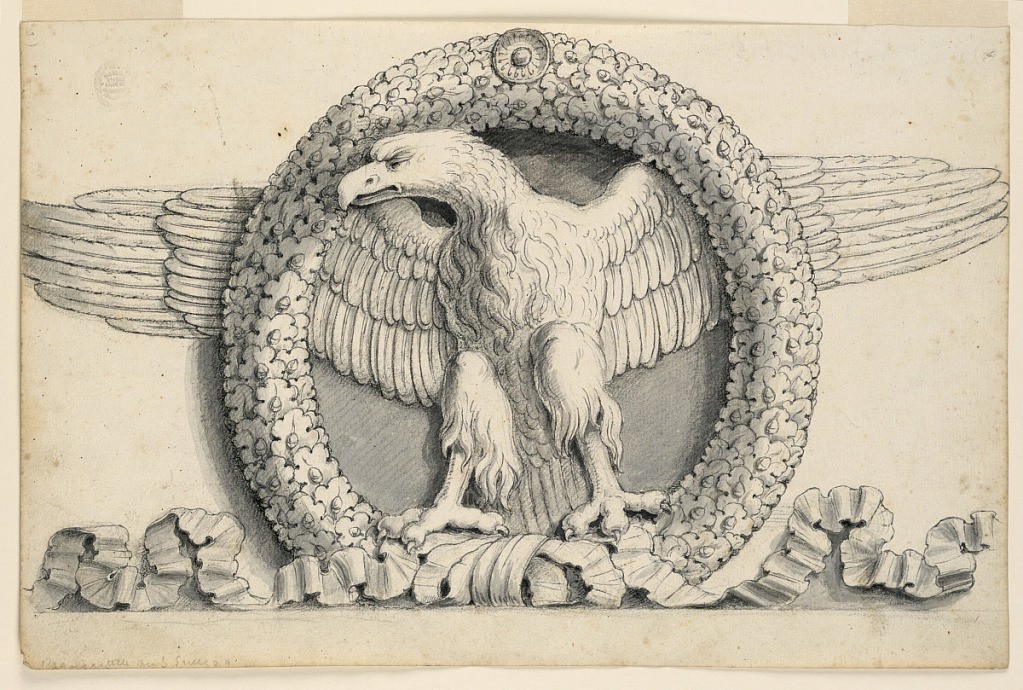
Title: Oak Leaf Wreath with Eagle
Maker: Romolo Achille Liverani, Italian, 1809 - 1872
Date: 1830–1850
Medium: Pen and ink, brush and grey wash on paper
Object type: Drawing
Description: Horizontal rectangle showing an oak leaf wreath with left-facing eagle and ribbon.